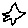
Label: star